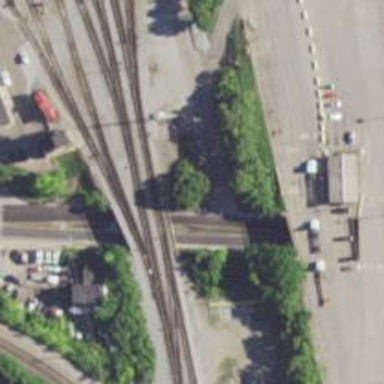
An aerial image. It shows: Railway bridge leading to rail yard.